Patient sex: F
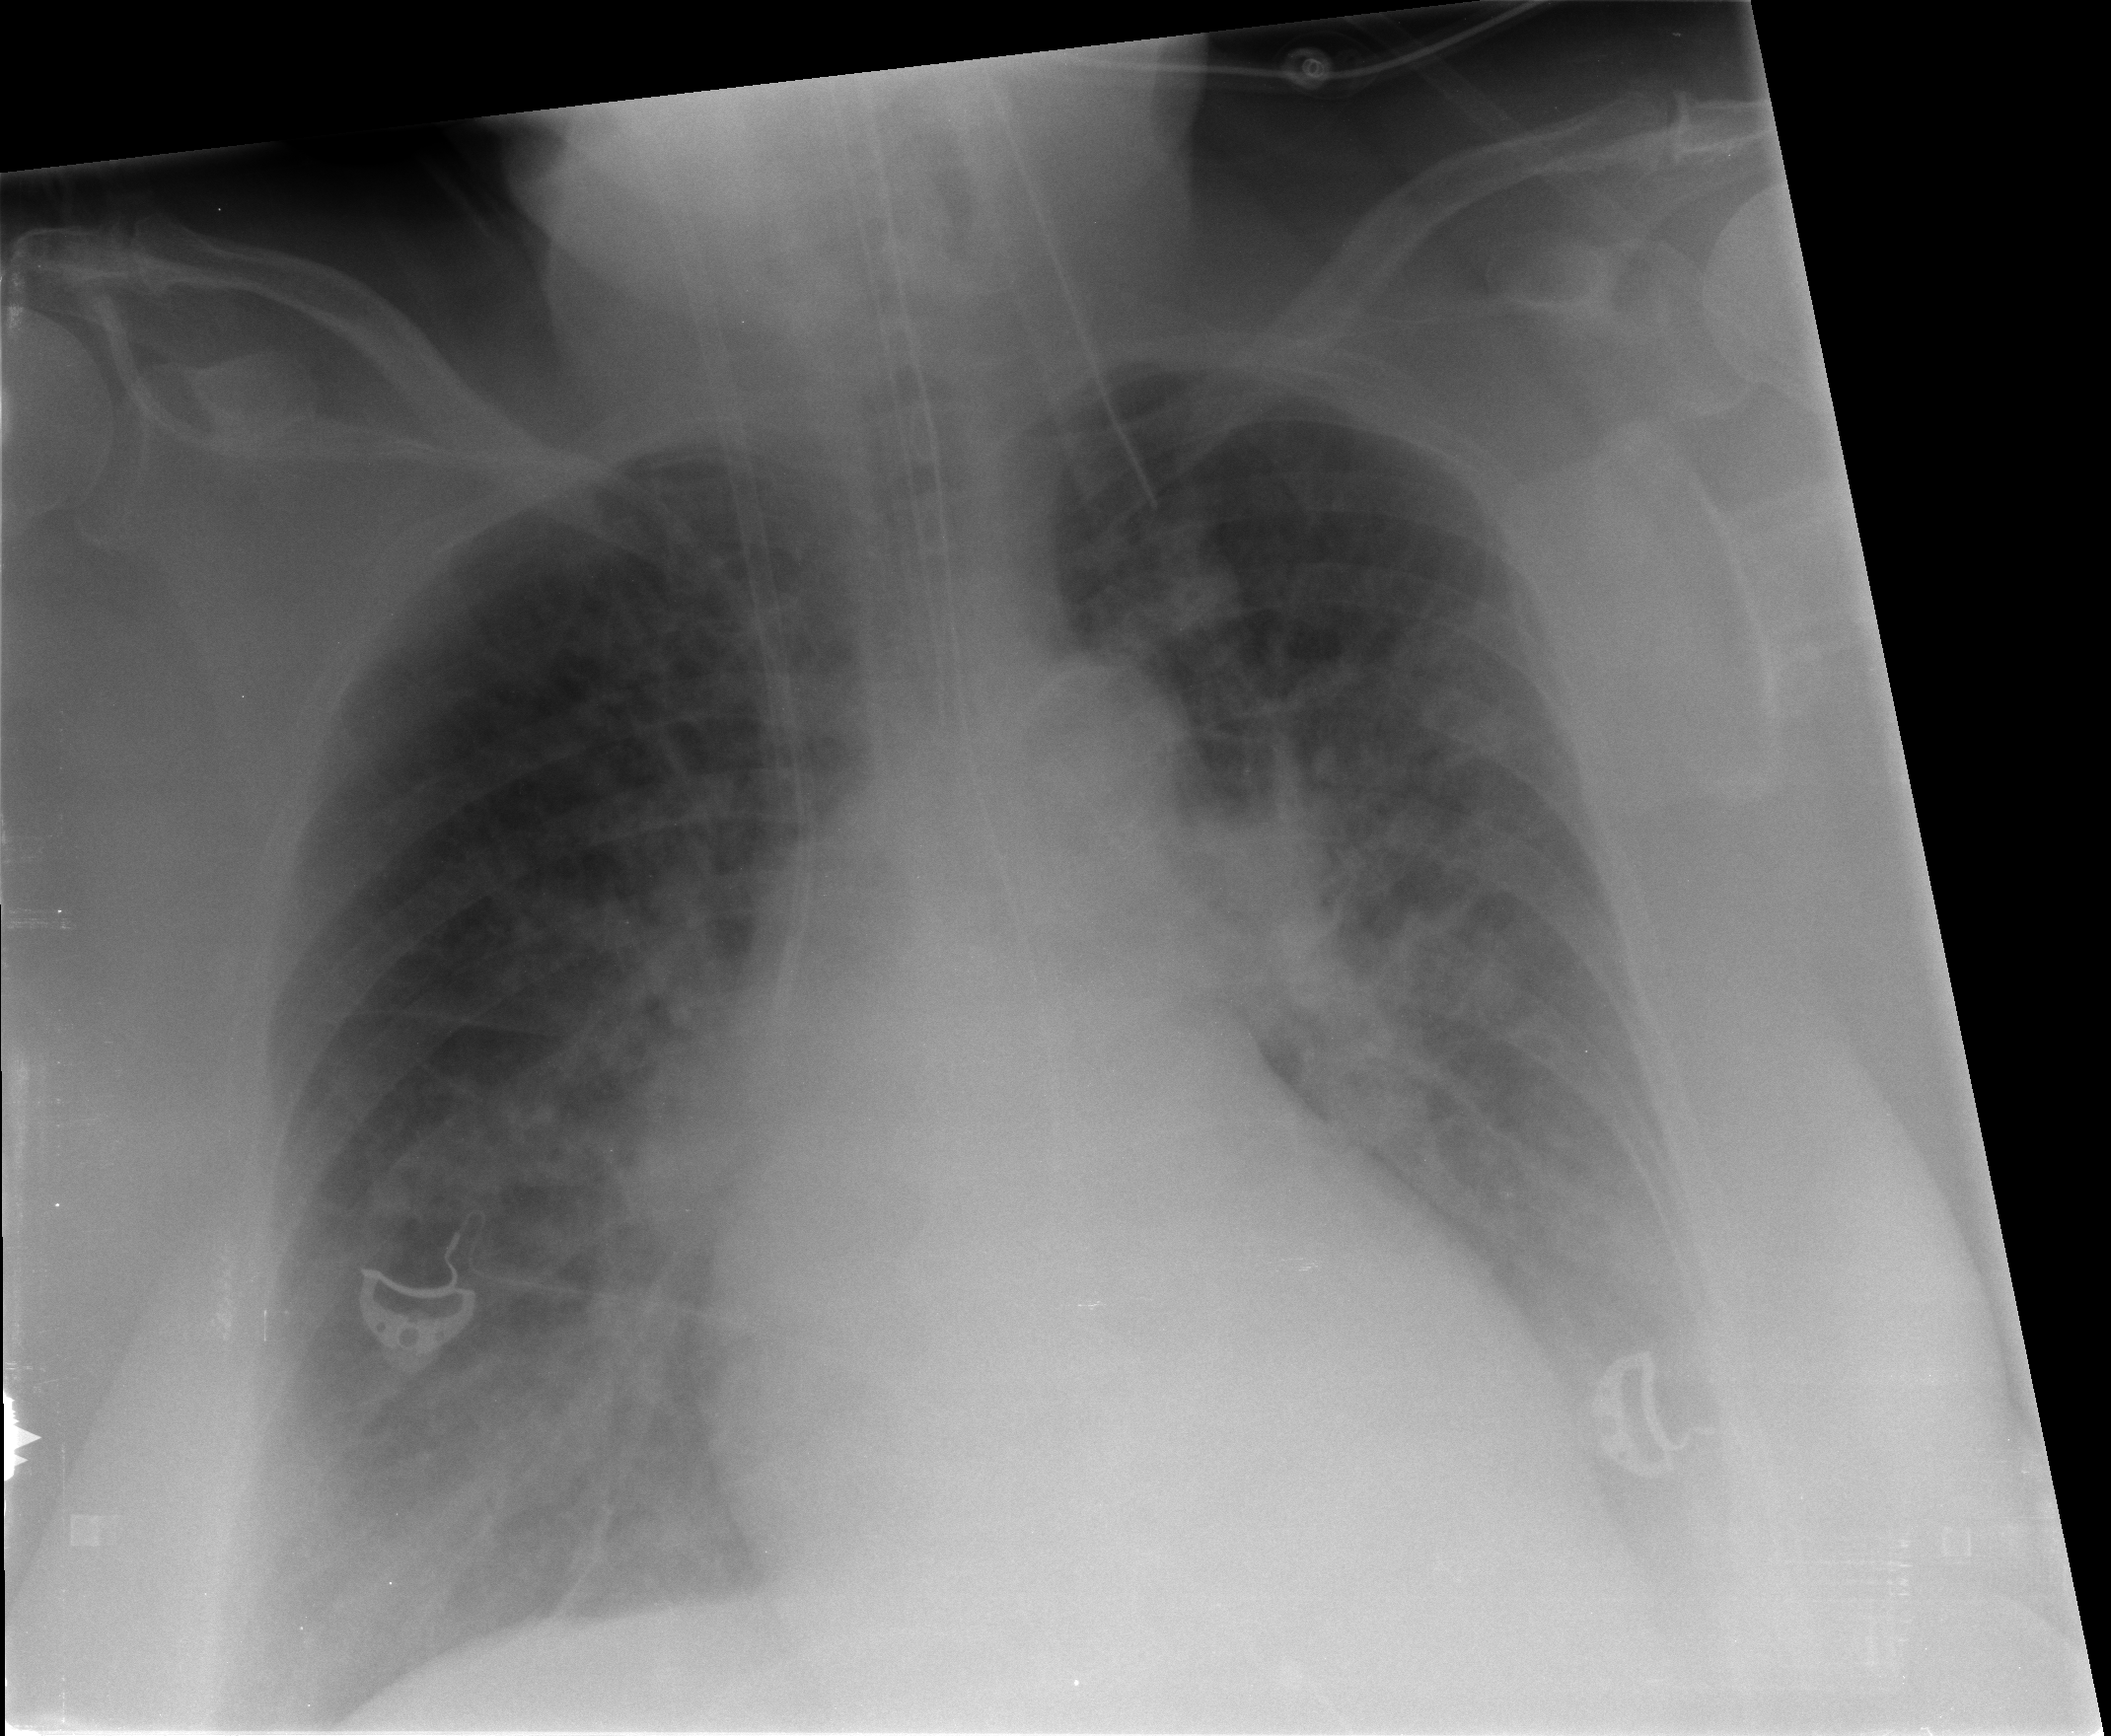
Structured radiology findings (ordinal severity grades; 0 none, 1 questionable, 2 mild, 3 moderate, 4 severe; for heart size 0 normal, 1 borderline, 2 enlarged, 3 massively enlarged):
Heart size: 1
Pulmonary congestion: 3
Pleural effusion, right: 0
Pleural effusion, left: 2
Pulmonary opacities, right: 2
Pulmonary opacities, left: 2
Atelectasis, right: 2
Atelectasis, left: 2